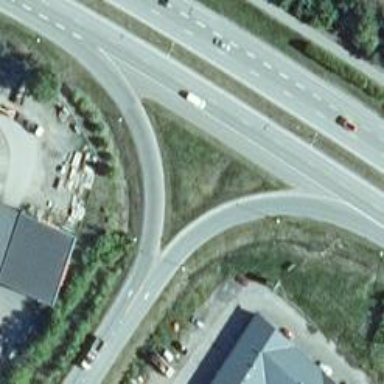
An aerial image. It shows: Offramp on tertiary road with asphalt surface.